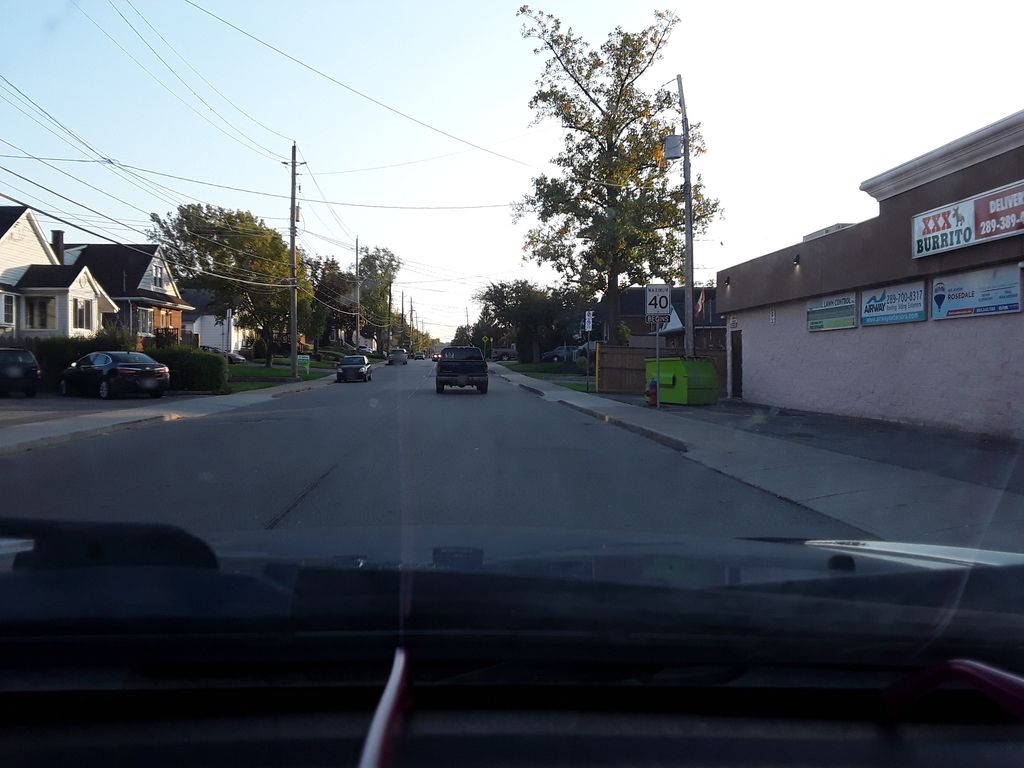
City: hamilton